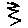
Label: zigzag